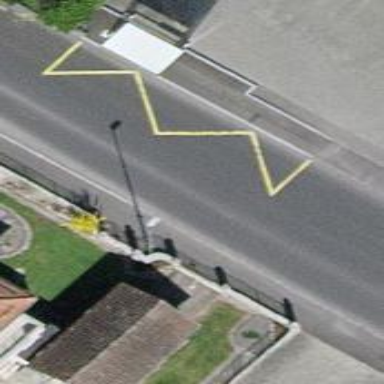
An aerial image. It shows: Marked crossing on the road.